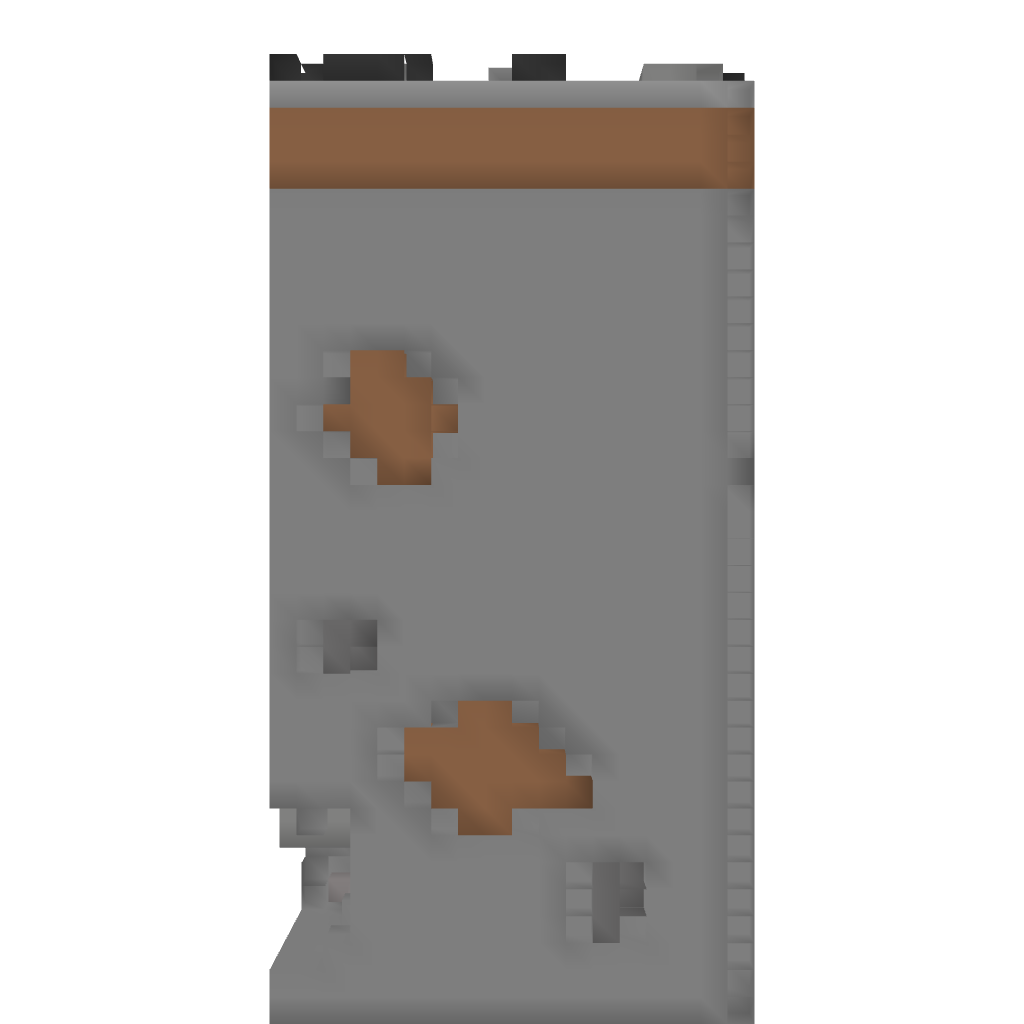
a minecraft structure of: Underground base